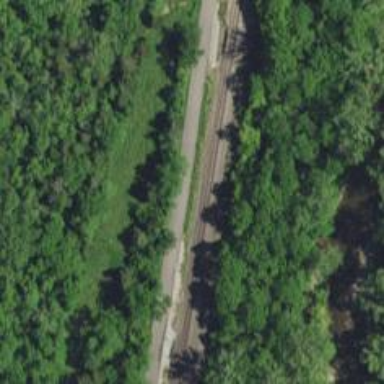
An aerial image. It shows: Railway track.